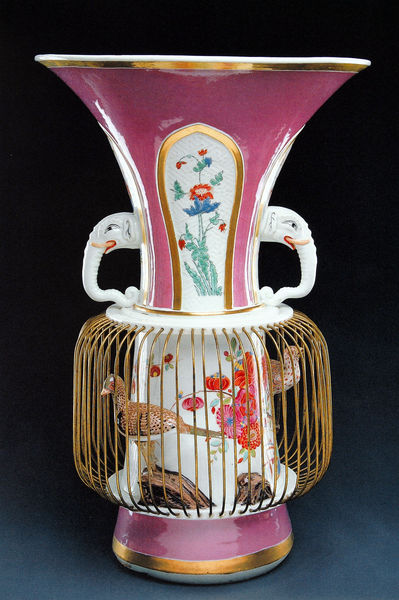
Titel: Vogelbauervase
Standort: Dresden
Institution: Zwinger
Schlagwörter: blau, fuß, kopf, schatten, vogel, wasser, weiß, gelb, grün, ocker, blume, blumen, braun, hintergrund, licht, mund, schmuck, schwarz, blüte, blüten, rose, rosen, rot, tier, tiere, beige, malerei, muster, ornament, augen, gefieder, rahmen, sockel, stein, feld, felder, vögel, gitter, schlank, auge, figur, gold, paar, ohren, rosa, henkel, keramik, krug, skulptur, vase, farbig, modell, zwei, fels, lila, violett, rand, mündung, jugendstil, widerschein, glanz, dekor, floral, verzierung, streifen, altrosa, metall, bauch, japanisch, bemalt, foto, photographie, pink, gefäß, porzellan, orientalisch, plastisch, mohn, asien, gefangen, asiatisch, zoo, flora, photo, chinesisch, kunstgewerbe, china, griffe, öffnung, zähne, gefängnis, stäbe, fasan, fasane, fauna, schwaru, lichtreflex, wien, reflex, kitsch, käfig, vogelbauer, vogelkäfig, filigran, goldrand, bemalung, zierrand, kitschig, schaft, jugendstiel, glasur, draht, bauchig, reflektieren, elefant, elefanten, rüssel, nachtigall, stosszähne, kermaik, perlhuhn, chinoiserie, elefantenköpfe, zoomorph, elefantenrüssel, entegiert, fogel, goldstäbe, musd, seitlcih, weissgrundig, weitmundig, rebhühner, großaufnahme, 1920, zweihand, elefantenhenkel, vogelfiguren